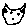
Label: cat